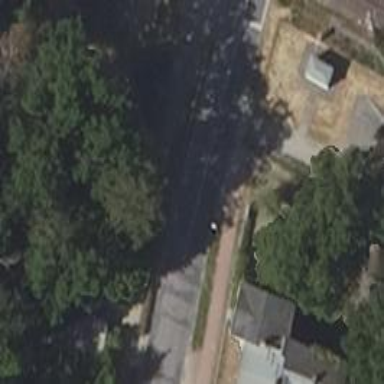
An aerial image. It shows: Footway along the road.